Question: In my company, we want to publish our internal libraries and tools using an internal NuGet package source.
There are <URL> so that your whole team can access them.
The configuration in Visual Studio (here 2013) is a no-brainer in both cases:

Is there any advantage in bothering with an IIS hosting, Server deployement, ... etc, compared to simple shared folder?
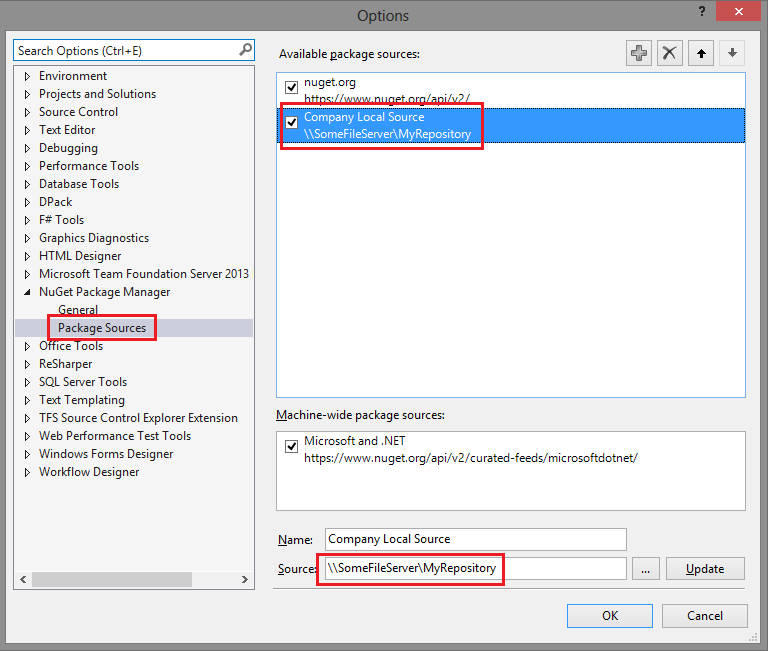
Answer: - - - -
I've also seen DropBox being used for sharing repositories, which works around many of the issues with shared folders and also requires less hassle to set up. Often company policies disallow the use of DropBox or anything like it in which case a web-server may work best.